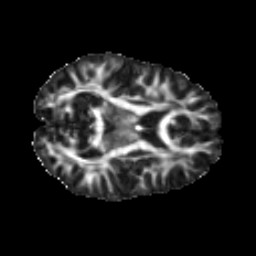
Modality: FA
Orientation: axial
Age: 21
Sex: female
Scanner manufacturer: ge
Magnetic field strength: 3 T
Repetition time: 7.8 s
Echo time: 0.0606 s